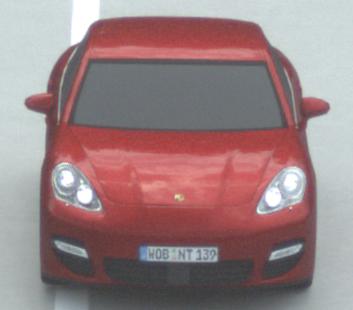
Make: Porsche
Model: Panamera
Detailed model: Panamera (970)
Model produced from: 2010/05
Model produced until: 2013/04
Doors: 5
Color: red
Road condition: dry road
Daytime: morning or afternoon
Contrast: low contrast